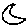
Label: moon